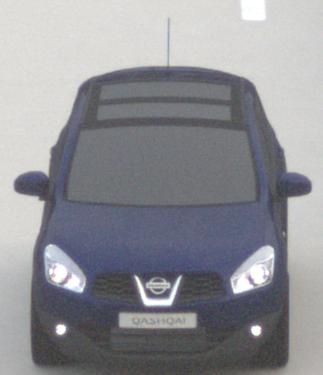
Make: Nissan
Model: Qashqai 1.6
Detailed model: Qashqai (J10)
Model produced from: 2010/03
Model produced until: 2010/08
Doors: 5
Color: blue
Road condition: dry road
Daytime: morning or afternoon
Contrast: low contrast